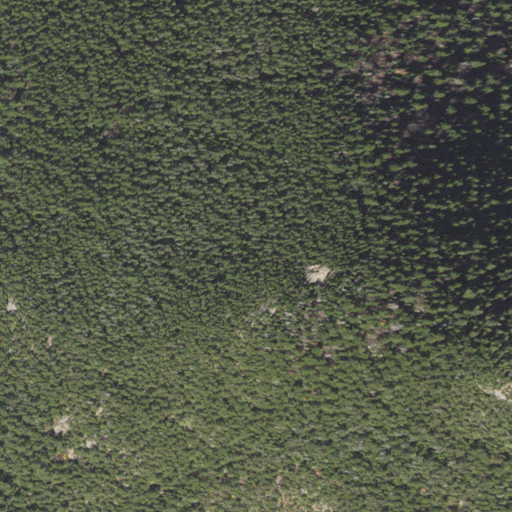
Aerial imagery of mountain in New Hampshire named South Doublehead containing evergreen forest and mixed forest